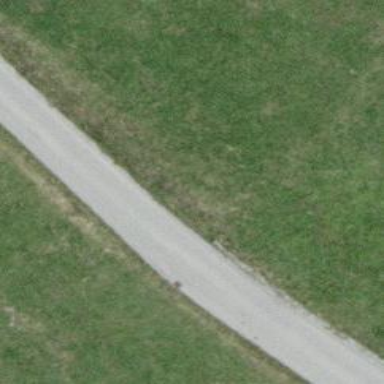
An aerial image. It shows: Unclassified paved road.